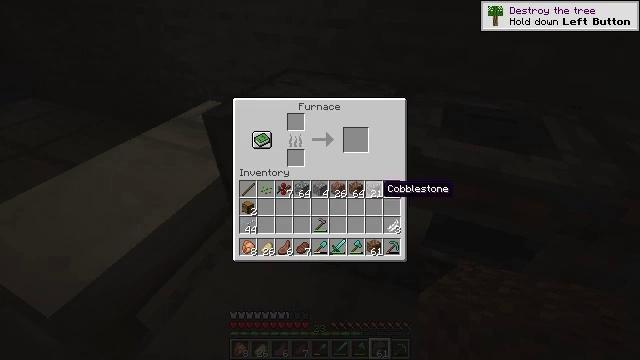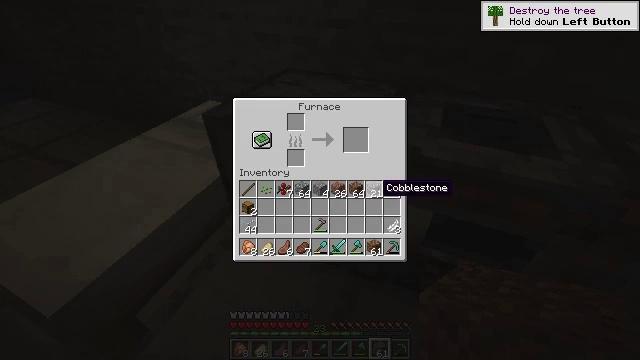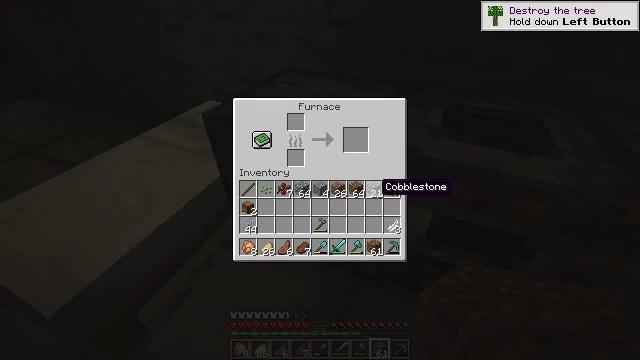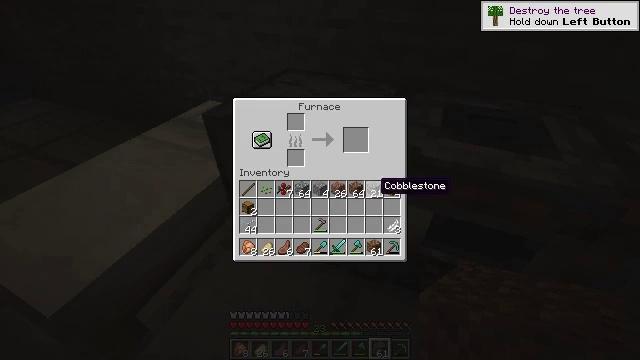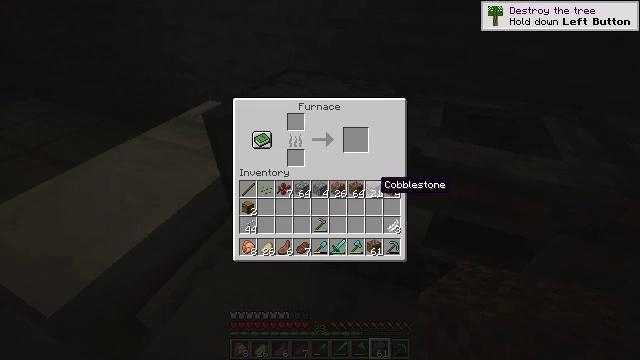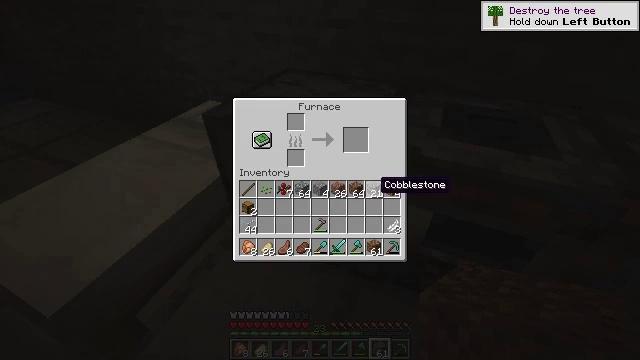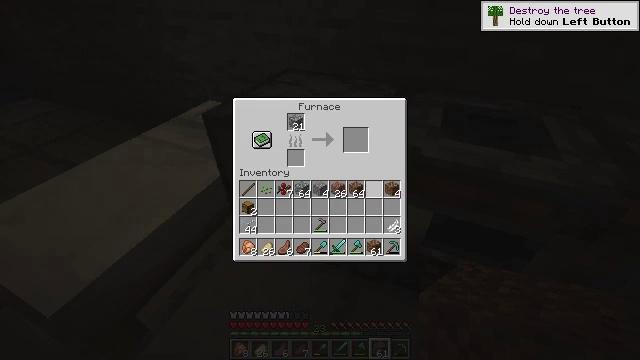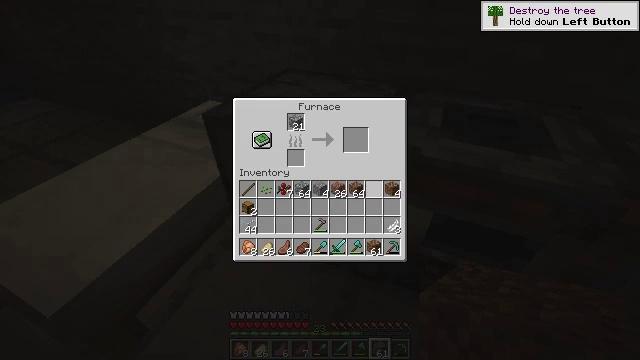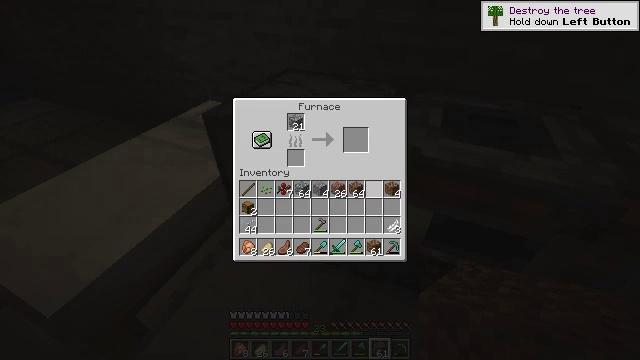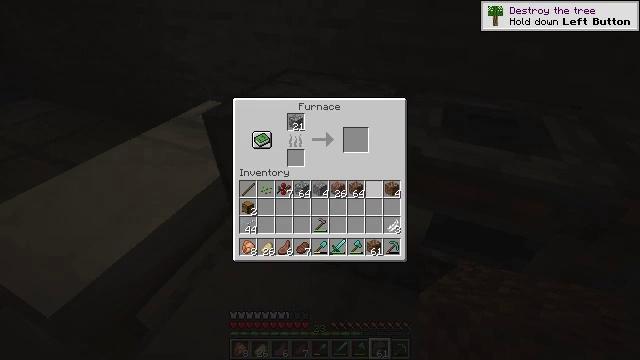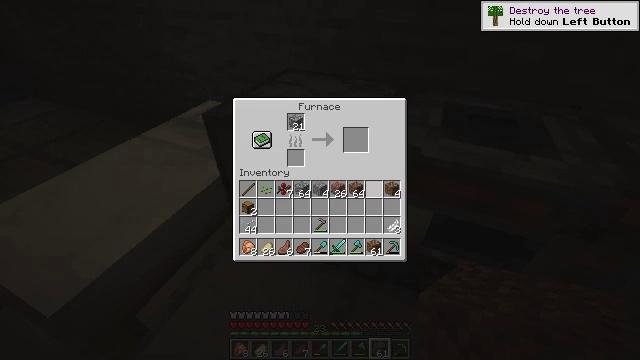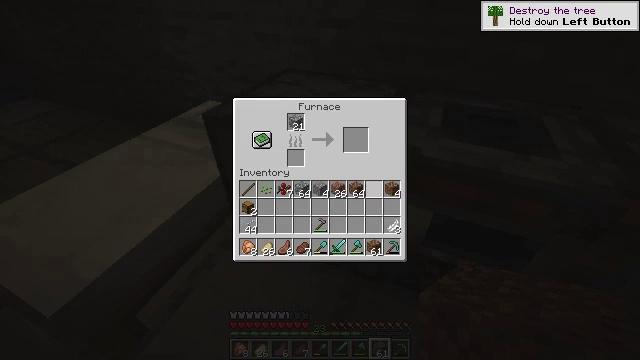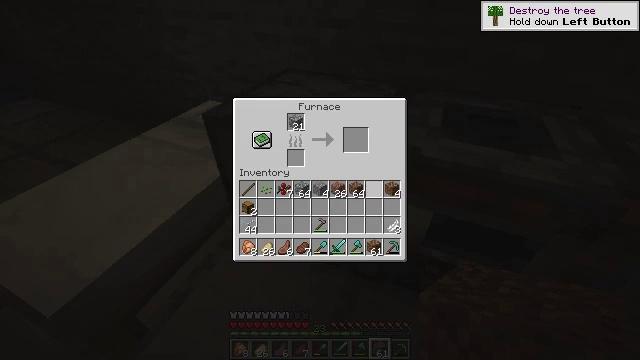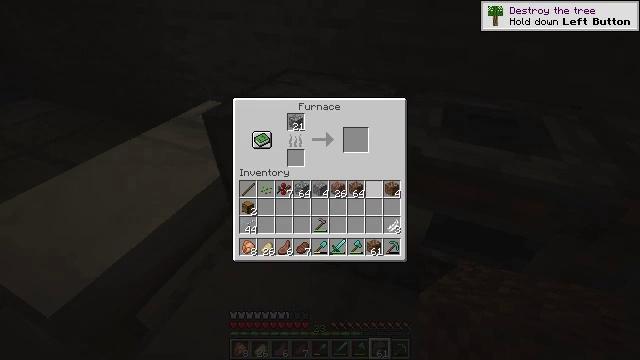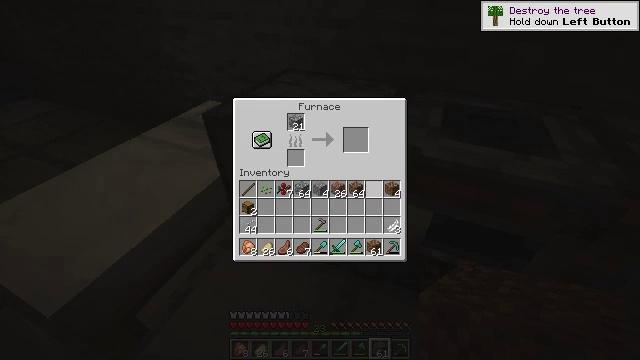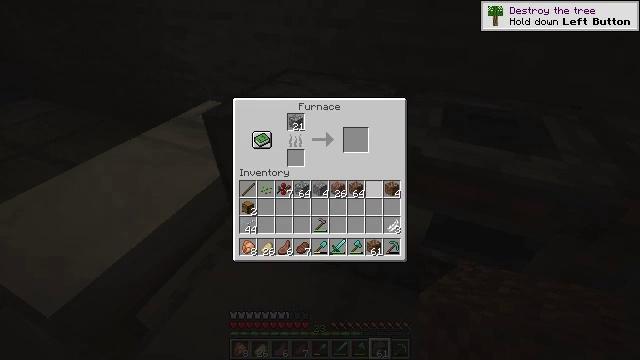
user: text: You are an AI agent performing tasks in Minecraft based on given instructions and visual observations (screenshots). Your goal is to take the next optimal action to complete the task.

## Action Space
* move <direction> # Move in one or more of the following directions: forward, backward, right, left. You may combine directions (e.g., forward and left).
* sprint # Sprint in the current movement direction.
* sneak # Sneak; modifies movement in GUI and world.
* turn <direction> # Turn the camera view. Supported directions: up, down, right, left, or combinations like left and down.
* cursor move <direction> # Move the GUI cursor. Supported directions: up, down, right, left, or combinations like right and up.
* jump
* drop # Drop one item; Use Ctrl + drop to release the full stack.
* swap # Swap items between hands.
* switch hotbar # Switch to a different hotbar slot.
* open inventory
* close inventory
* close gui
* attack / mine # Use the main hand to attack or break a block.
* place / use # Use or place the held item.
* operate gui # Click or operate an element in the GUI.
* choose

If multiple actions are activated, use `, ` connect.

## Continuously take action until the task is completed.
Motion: motion action
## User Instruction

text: Mine the sweet berry bush.
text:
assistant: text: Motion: sneak
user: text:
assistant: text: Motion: sneak
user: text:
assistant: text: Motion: sneak
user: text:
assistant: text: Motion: sneak
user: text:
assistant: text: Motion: sneak
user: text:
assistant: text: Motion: sneak, use / place
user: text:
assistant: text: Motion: sneak, use / place
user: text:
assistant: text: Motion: sneak, use / place
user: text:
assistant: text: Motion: sneak
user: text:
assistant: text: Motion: sneak
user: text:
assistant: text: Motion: sneak
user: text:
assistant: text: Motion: sneak
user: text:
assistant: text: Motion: sneak
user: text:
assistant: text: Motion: sneak
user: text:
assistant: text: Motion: no_op
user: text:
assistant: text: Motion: no_op
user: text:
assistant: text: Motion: no_op
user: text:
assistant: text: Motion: no_op
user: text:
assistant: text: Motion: no_op
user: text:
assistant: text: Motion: no_op
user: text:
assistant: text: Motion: no_op
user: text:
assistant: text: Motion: turn right and down
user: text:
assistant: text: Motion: turn right
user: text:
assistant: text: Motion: turn right
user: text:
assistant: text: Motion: turn right
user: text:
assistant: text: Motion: turn right and up
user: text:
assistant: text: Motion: move forward, turn right and up
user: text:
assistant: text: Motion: move forward, turn right and up
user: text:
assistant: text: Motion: move forward, turn right and up
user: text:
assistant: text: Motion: move forward, turn right